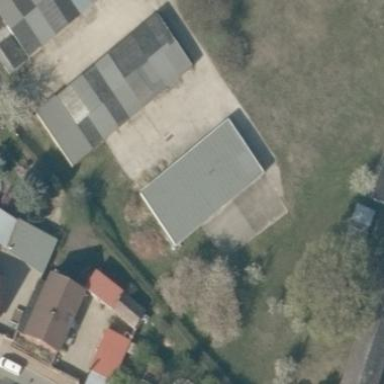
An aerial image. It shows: Group of garages.